Question: On my app's start up, it programmatically shows a LoginViewController using a segue. The view controller is presented modally with transition set to cross dissolve. Upon successful authentication, I want to dismiss the login view by programmatically triggering an unwind segue. So I added this to my header file:
'''
- (IBAction)unwindSegue:(UIStoryboardSegue *)segue;
'''
now in IB I'm able to control-drag from the "File's Owner" LoginViewController to the Exit button and choose 'unwindSegue:'. This creates a manual segue, it shows up in the Connections inspectors for the File's Owner and the Exit button correctly. I then click on the newly created Unwind segue from the scene in IB and then give it a name. If I click on the "go to" button for the unwind segue action it takes me to the declaration mentioned above.
So far so good, I then trigger this unwind segue upon successful authentication in my GCD block:
'''
....
dispatch_async(dispatch_get_main_queue(), ^
{
[self performSegueWithIdentifier:@"UnwindSegueIdentifier" sender:self];
[self.spinner removeFromSuperview];
self.spinner = nil;
});
'''
.....and nothing happens when it runs. The spinner does get removed correctly, but there's no sign of that unwind segue executing.
A break point in the implementation of 'unwindSegue:' never gets hit. There are no errors thrown. Nothing gets written to the console. The identifier is correct, I triple checked (otherwise it will fail anyway).
I looked at the answers <URL> but I don't seem to have missed anything.
What I did notice though, is that Xcode thinks 'unwindSegue:' is linked:

I'm unable to drag from the little empty circle in front of 'unwindSegue:' and link it to the Exit button.
Any help will be appreciated.
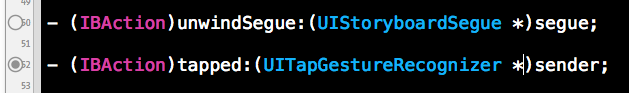
Answer: If you are using a modal segue to go to your login view, all you need to go back is to call
'''
[self dismissViewControllerAnimated:YES completion:nil];
'''
More precisely, you should call it at the presenting controller (your first controller), but it will be forwarded if you call at at the presented controller. You can use the completion block do any required clean up. There is no need to use GCD.
To answer the additional comment: I'm not really sure from your description, but it seems you've implemented the unwind action at the controller instead at the controller. Unwind segues are to allow to do something at the caller (e.g., setting data) without an additional protocol.